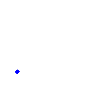
Particle: kaon